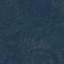
Land use / land cover class: Forest